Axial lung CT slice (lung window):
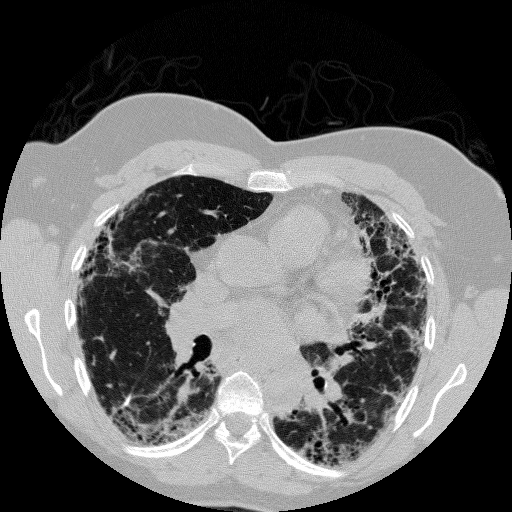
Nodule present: no